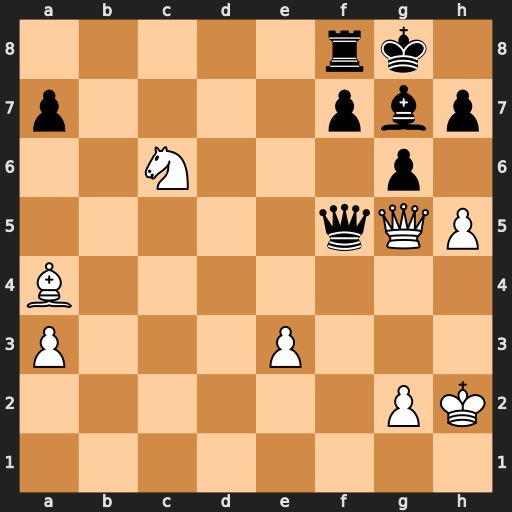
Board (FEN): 5rk1/p4pbp/2N3p1/5qQP/B7/P3P3/6PK/8
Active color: w
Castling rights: -
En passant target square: -
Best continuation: Ne7+ Kh8 Nxf5